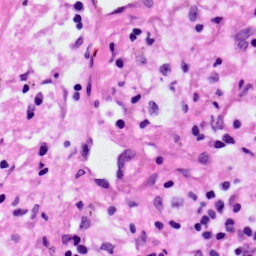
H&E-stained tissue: Lung